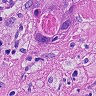
Metastatic tissue present: yes